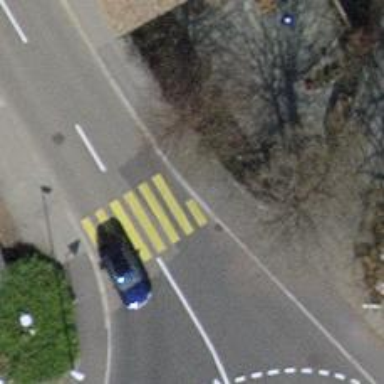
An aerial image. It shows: Kerb serving as barrier.